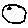
Label: moon